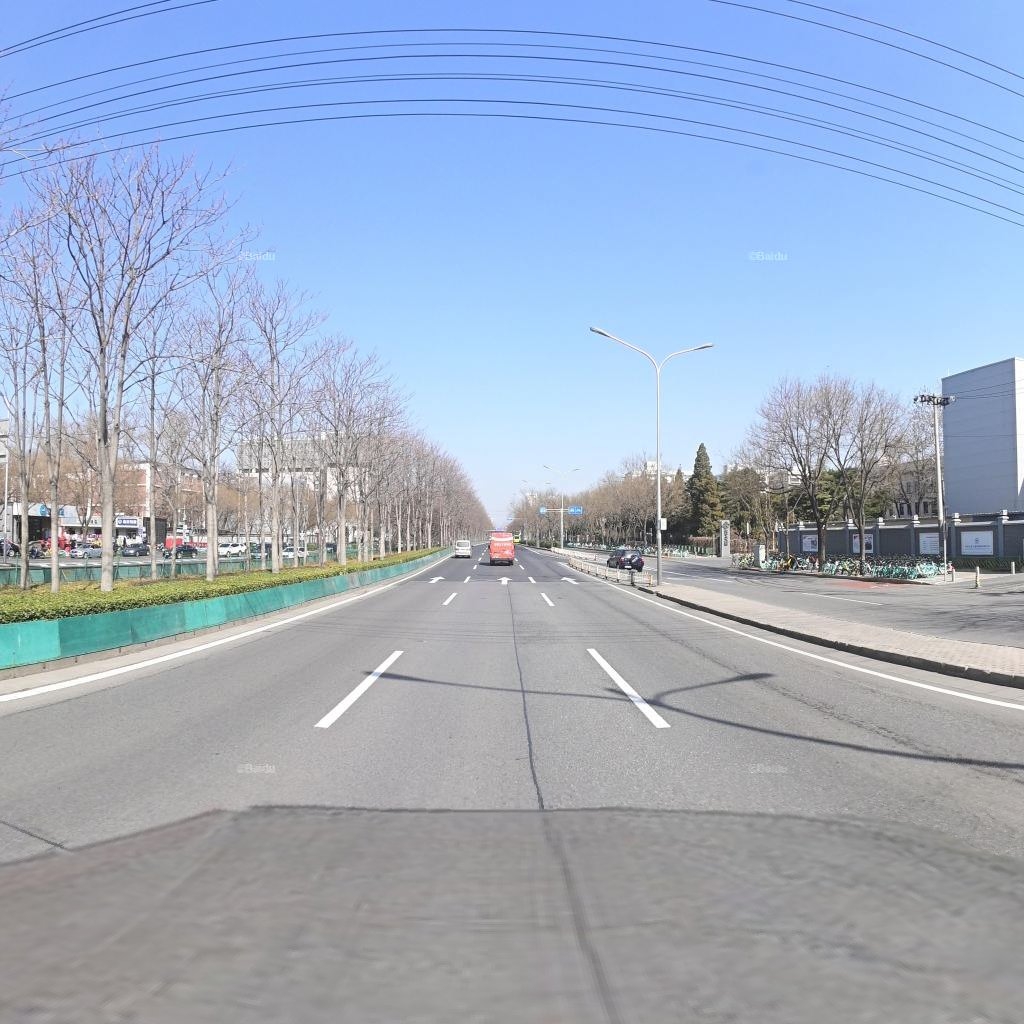
Region: Haidian
Road damage annotations: longitudinal patch, transverse patch